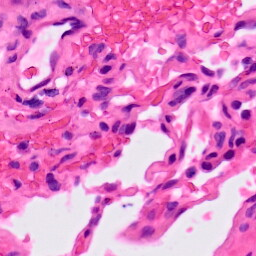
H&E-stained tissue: Lung